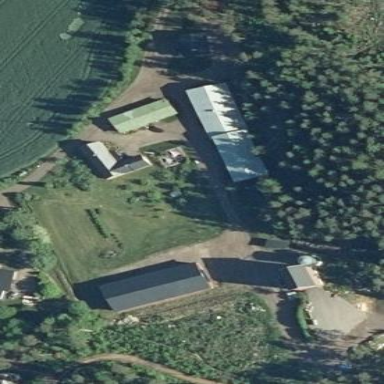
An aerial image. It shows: Farmyard area.